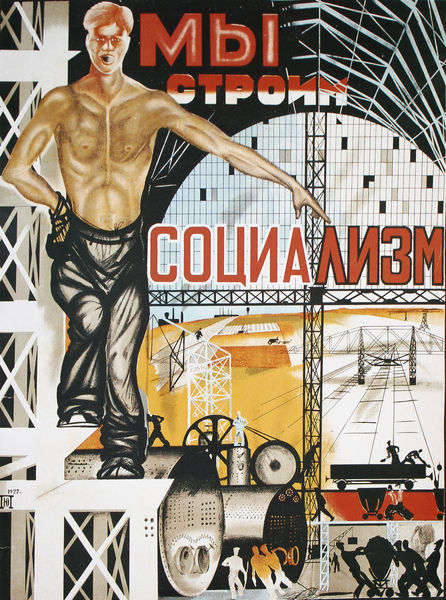
Titel: "Wir bauen den Sozialismus auf"
Künstler: Jurij Pimenow
Standort: Moskau
Institution: Lenin-Bibliothek
Schlagwörter: blau, hand, mann, menschen, ocker, braun, bunt, finger, geste, grau, männer, schwarz, weiss, blick, dach, rot, hose, architektur, brücke, farbig, schrift, bogen, moderne, russland, zug, grafik, graphik, arbeiter, industrie, treppe, stufe, maschine, gerüst, technik, plakat, bahnhof, schienen, russisch, maschinen, sozialismus, zeigegestus, kyrillisch